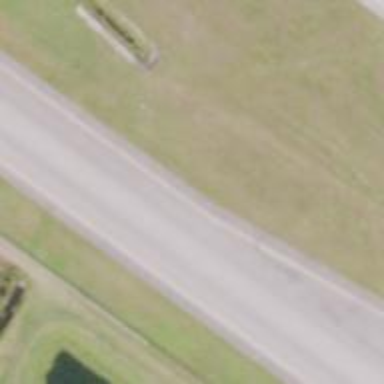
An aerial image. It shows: Asphalt taxiway in the airport.